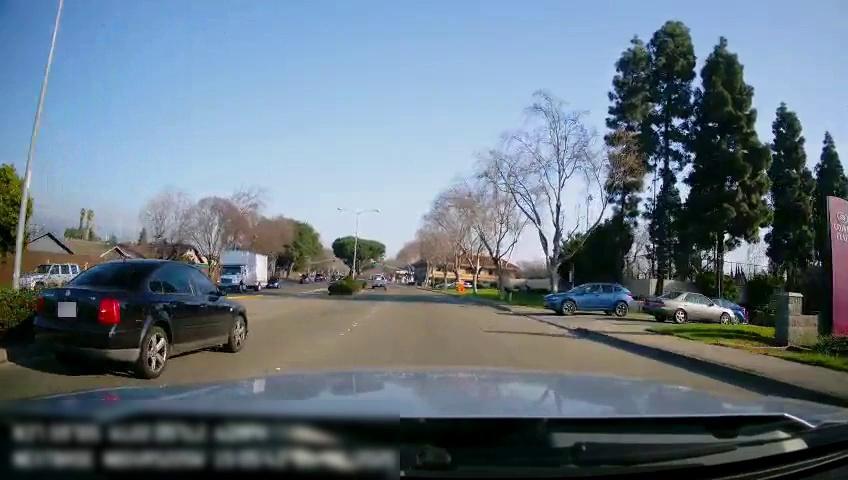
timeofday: Day
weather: Sunny
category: Drivable Space
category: Vehicles | SUV
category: Vehicles | Car
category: Vehicles | Truck
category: Vehicles | Car
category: Vehicles | Truck
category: Vehicles | SUV
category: Vehicles | Car
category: Vehicles | SUV
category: Vehicles | Car
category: Lanes | Current Lane